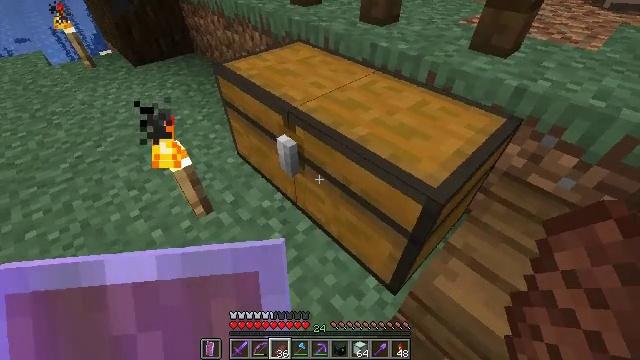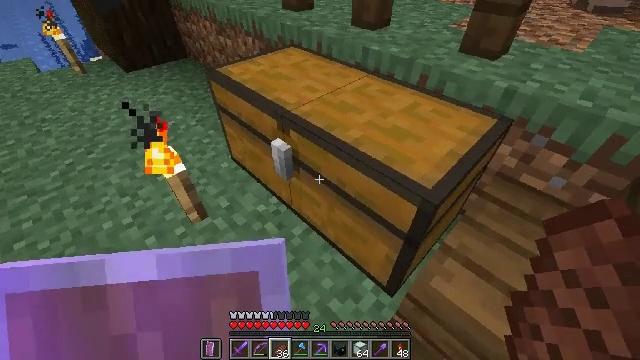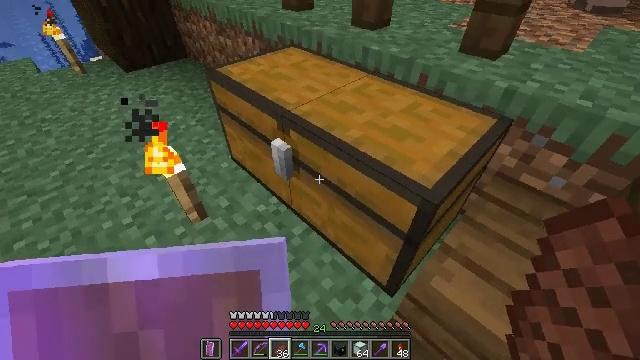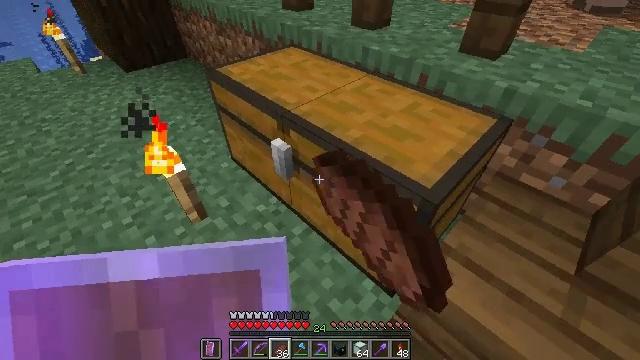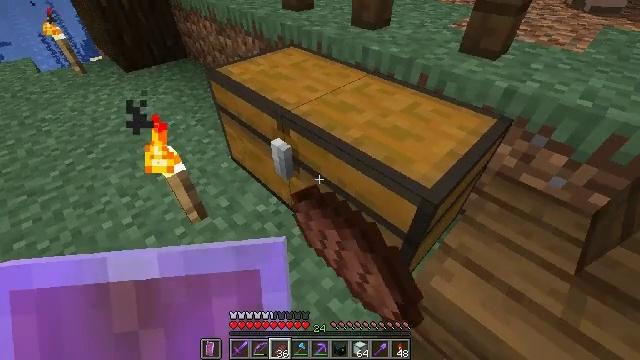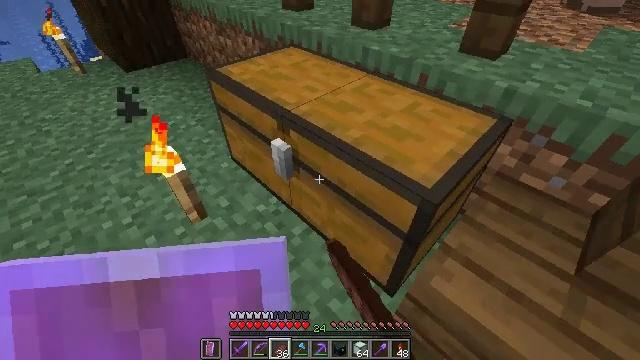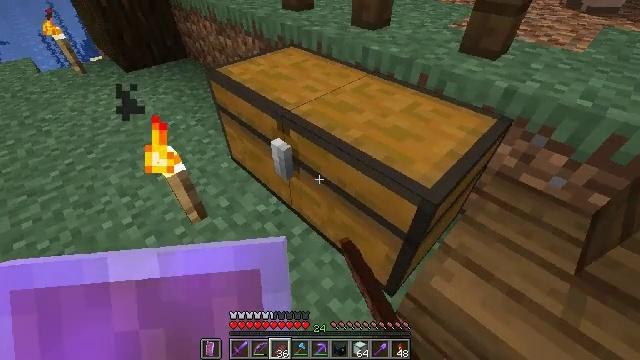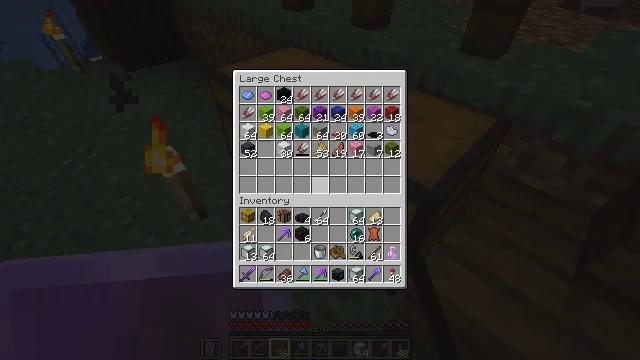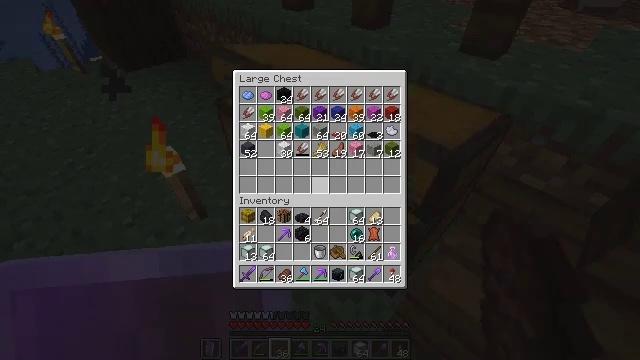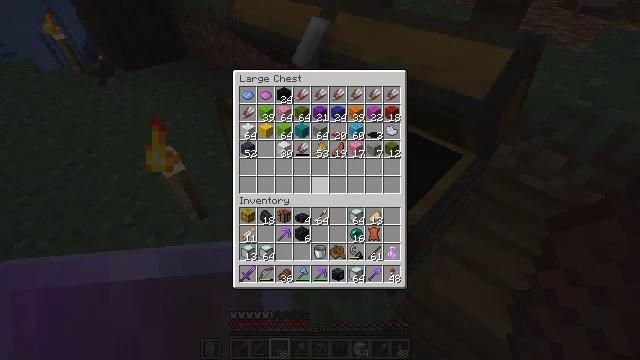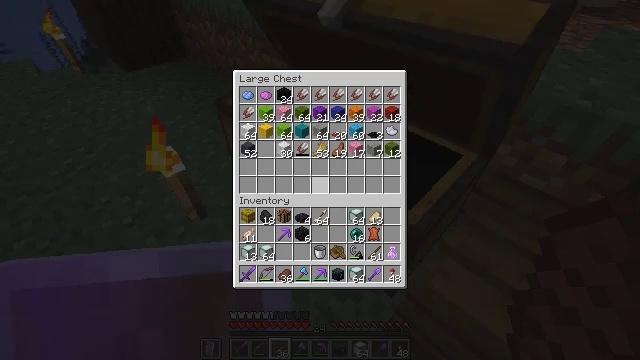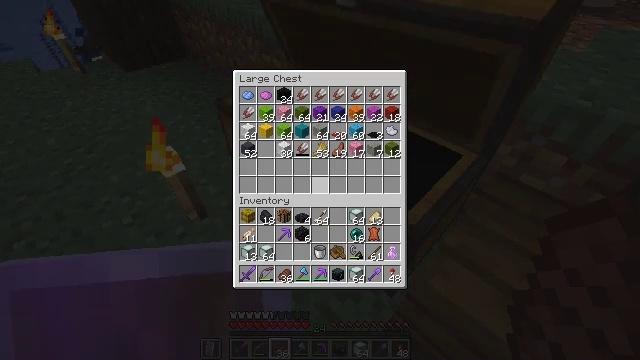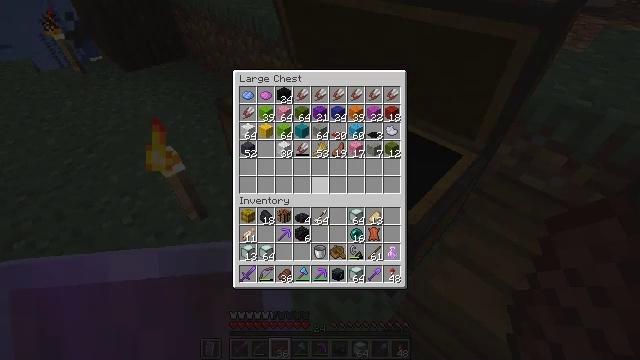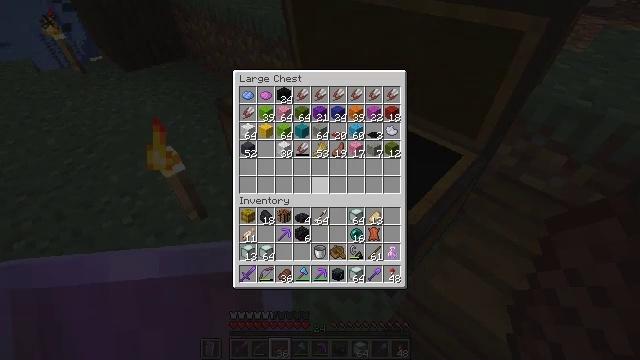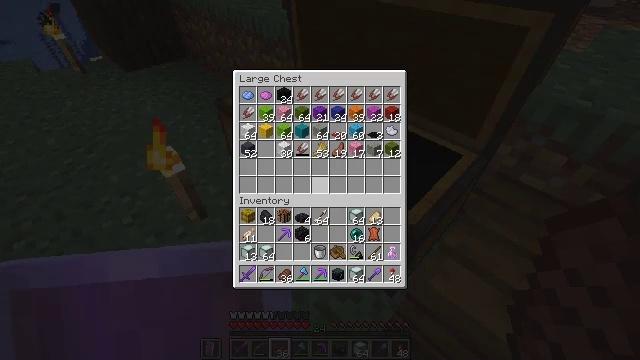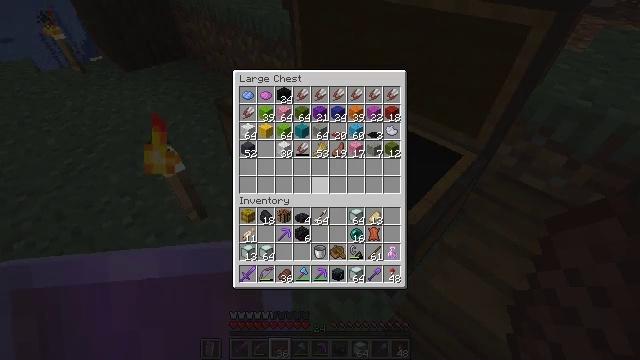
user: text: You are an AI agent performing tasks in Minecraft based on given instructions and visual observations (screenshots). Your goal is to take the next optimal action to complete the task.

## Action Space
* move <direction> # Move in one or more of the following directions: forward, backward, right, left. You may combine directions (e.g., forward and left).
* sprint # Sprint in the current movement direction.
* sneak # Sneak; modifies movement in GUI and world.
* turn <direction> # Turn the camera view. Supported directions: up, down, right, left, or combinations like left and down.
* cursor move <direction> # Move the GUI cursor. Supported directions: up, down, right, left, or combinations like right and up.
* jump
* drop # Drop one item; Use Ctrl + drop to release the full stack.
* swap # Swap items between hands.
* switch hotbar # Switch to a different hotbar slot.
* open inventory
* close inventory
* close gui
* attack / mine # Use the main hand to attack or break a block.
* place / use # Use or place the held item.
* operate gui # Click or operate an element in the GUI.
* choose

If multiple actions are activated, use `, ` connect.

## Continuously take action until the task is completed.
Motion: motion action
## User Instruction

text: Kill the sheep.
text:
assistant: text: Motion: turn right
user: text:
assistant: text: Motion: use / place
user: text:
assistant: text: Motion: use / place
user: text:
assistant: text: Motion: use / place
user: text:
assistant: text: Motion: use / place
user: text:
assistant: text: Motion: no_op
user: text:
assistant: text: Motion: no_op
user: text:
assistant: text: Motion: no_op
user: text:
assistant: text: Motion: no_op
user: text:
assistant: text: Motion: no_op
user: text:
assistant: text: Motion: no_op
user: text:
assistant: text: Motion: no_op
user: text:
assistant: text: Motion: no_op
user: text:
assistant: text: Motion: no_op
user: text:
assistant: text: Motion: no_op
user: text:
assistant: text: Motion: no_op
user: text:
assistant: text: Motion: no_op
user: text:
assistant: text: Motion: no_op
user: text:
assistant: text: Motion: no_op
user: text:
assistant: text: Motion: no_op
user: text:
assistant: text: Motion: no_op
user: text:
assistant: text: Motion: no_op
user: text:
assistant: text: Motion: no_op
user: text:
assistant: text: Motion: no_op
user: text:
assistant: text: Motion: no_op
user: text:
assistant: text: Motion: no_op
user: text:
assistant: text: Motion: no_op
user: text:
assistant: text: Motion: no_op
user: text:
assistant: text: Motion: no_op
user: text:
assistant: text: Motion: no_op